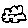
Label: cloud